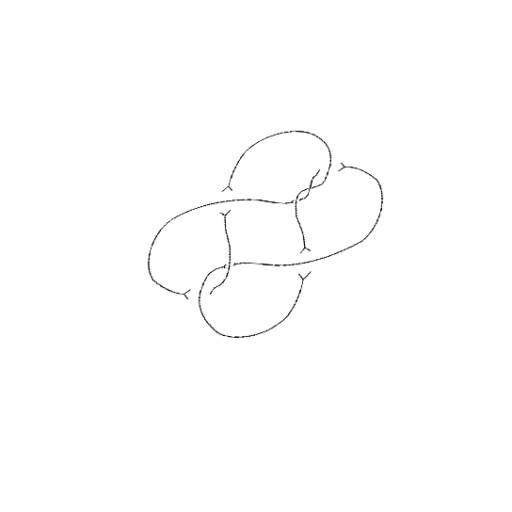
Crossing number: 7